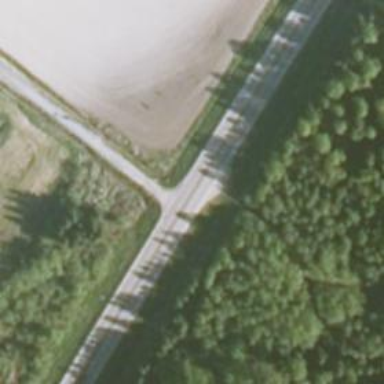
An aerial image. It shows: Asphalt road designated as trunk highway.